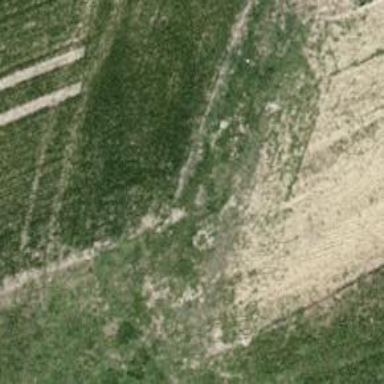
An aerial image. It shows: Track with very rough surface.